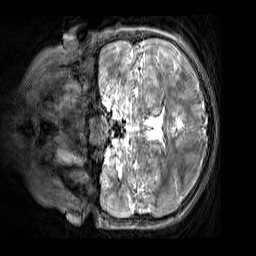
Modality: T2w
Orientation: coronal
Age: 9
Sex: male
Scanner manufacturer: siemens
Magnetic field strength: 3 T
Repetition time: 3.2 s
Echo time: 0.408 s